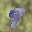
Label: 9